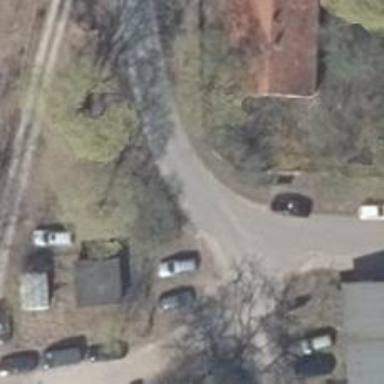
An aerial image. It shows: Residential road with asphalt surface.